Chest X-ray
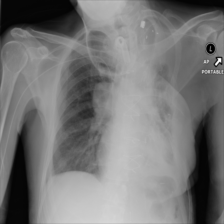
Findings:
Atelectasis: negative
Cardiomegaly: negative
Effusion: negative
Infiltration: negative
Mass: negative
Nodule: negative
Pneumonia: negative
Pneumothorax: negative
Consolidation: negative
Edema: negative
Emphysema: negative
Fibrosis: negative
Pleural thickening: negative
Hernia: negative